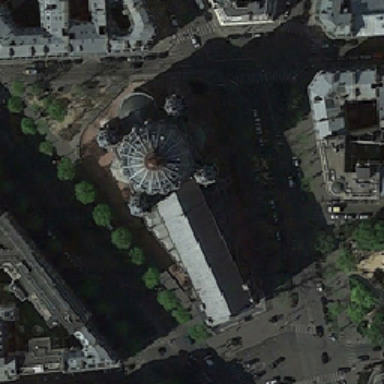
Next to a round church there is a rectangular grey building .